Question: I checked thousand times. But can't solve. I'm reading excel with this
'''
string con = @"Provider=Microsoft.Jet.OLEDB.4.0;Data Source=E:\YEVMIYE.xls;Extended Properties='Excel 8.0;HDR=Yes;'";
using (OleDbConnection connection = new OleDbConnection(con))
{
connection.Open();
//OleDbCommand command = new OleDbCommand("select * from [RAPOR01$]", connection);
OleDbCommand command = new OleDbCommand("select [B], [C], [D], [E], [F] from [RAPOR01$]", connection);
using(OleDbDataReader dr = command.ExecuteReader())
{
while (dr.Read())
{
var row1Col1 = dr[0];
var row1Col2 = dr[1];
var row1Col3 = dr[2];
var row1Col4 = dr[3];
var row1Col5 = dr[4];
listBox1.Items.Add(row1Col1);
listBox2.Items.Add(row1Col2);
listBox3.Items.Add(row1Col3);
listBox4.Items.Add(row1Col4);
listBox5.Items.Add(row1Col5);
}
listBox1.SelectedIndex = 0;
}
}
'''
[B], [C], [D], [E] are ok. But last column getting empty.
This is my excel file
<URL>
And my results

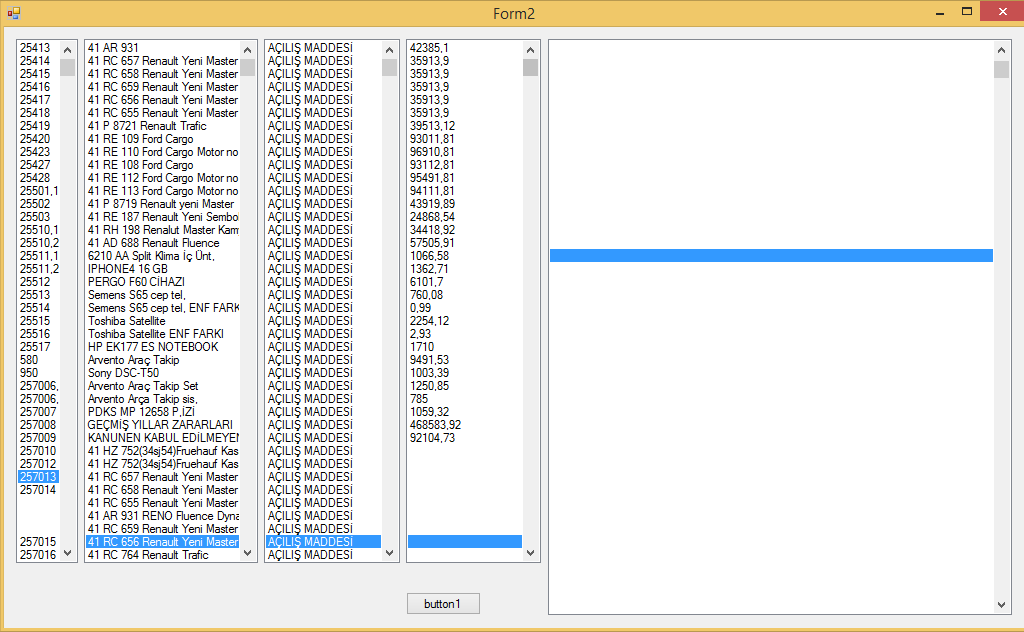
Answer: Try adding 'IMEX=1' to your connection string:
'''
string con = @"Provider=Microsoft.Jet.OLEDB.4.0;Data Source=C:\Users\peterb\Downloads\YEVMIYE.xls;Extended Properties='Excel 8.0;HDR=Yes;IMEX=1;'";
'''
More info <URL>.